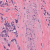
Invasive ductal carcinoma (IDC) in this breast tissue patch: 1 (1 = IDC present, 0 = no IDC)